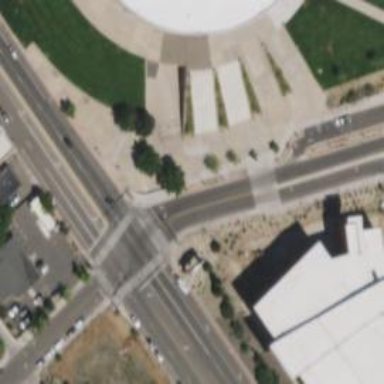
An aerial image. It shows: Pedestrian road.